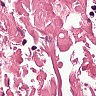
Metastatic tissue present: no